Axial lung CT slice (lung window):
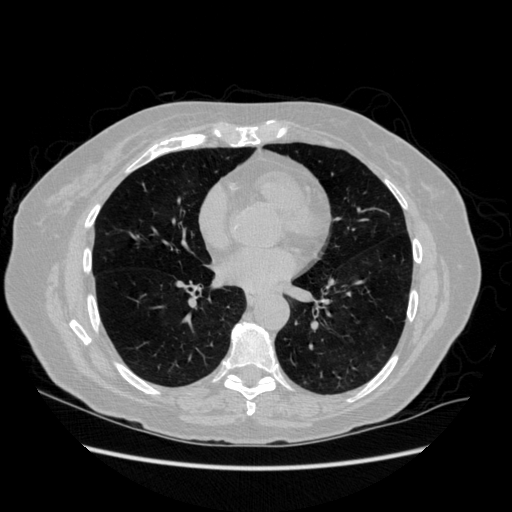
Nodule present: no